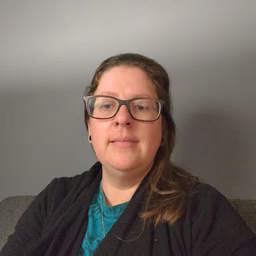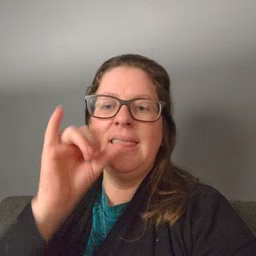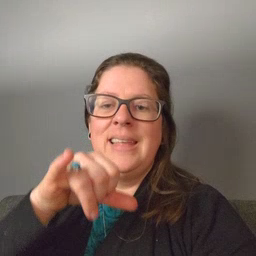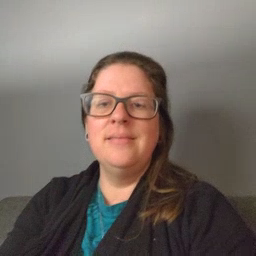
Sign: that